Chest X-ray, PA view. Patient: 62 years old, sex M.
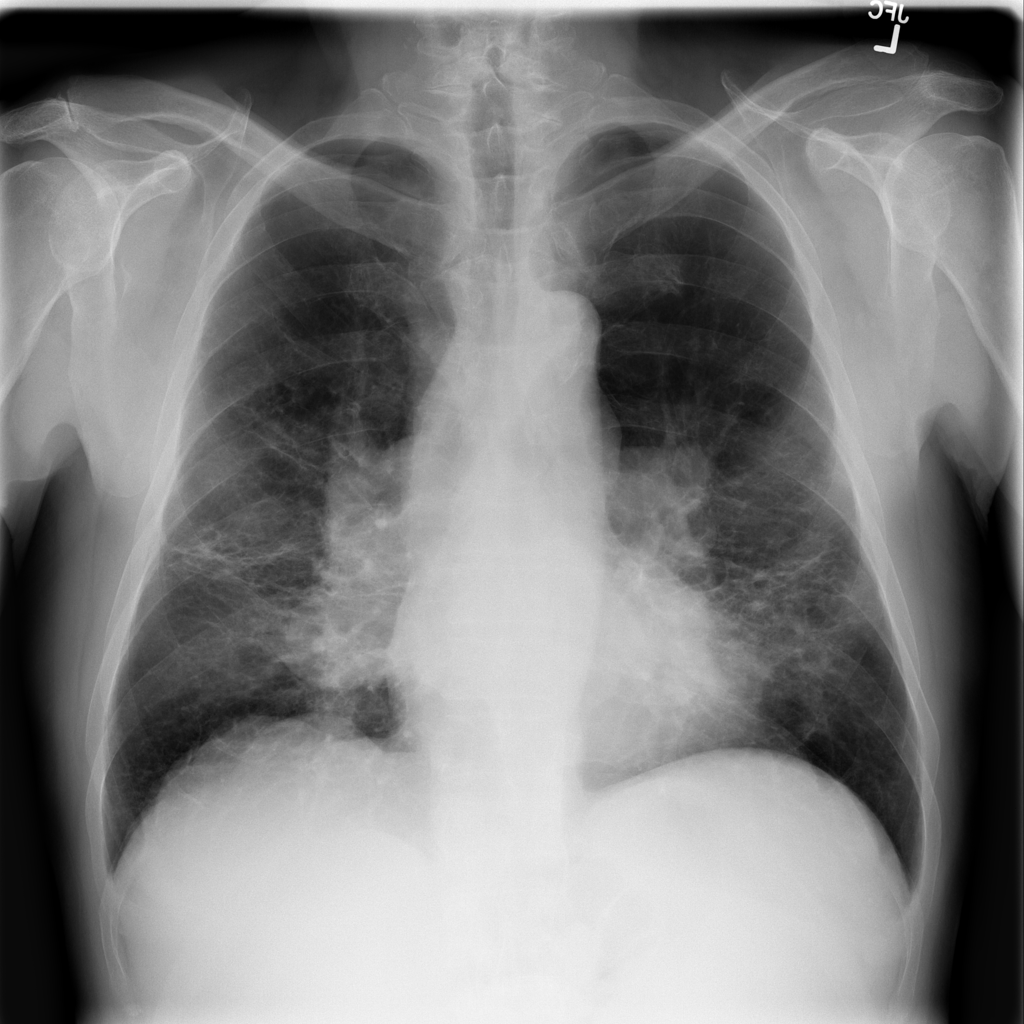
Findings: Consolidation, Fibrosis, Nodule